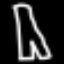
Label: pants